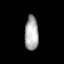
Tissue: lung
Cell type: Epithelial cells
Senescence score: 0.5571
Nuclear area (px): 459
Mean DAPI intensity: 171.658